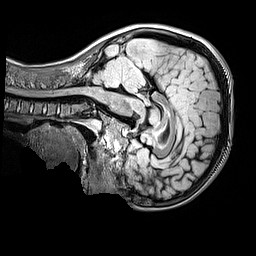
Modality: FLAIR
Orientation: sagittal
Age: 10
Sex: male
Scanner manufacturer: siemens
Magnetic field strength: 3 T
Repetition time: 5 s
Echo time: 0.388 s